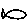
Label: fish